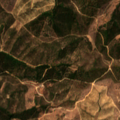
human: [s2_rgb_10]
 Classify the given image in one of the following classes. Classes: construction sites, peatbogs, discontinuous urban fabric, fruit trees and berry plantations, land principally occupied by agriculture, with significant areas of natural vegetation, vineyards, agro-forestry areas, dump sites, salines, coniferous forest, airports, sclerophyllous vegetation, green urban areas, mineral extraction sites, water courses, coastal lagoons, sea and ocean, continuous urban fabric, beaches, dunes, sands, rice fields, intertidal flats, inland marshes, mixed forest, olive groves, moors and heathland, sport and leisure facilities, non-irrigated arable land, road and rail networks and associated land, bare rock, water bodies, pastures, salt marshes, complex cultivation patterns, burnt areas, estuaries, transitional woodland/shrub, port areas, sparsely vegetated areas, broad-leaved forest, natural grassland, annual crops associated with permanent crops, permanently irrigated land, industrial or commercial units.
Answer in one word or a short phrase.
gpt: broad-leaved forest, sclerophyllous vegetation, transitional woodland/shrub